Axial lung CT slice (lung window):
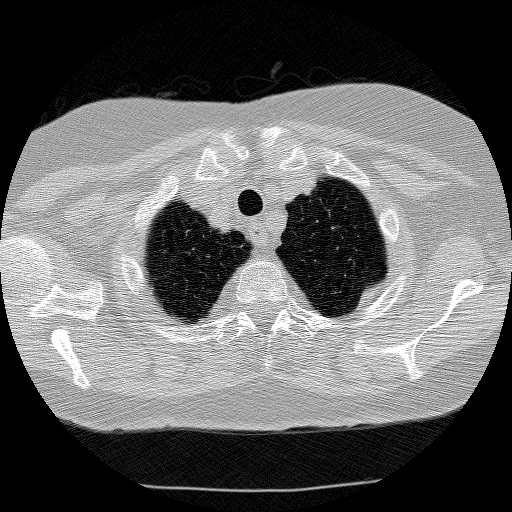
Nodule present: no